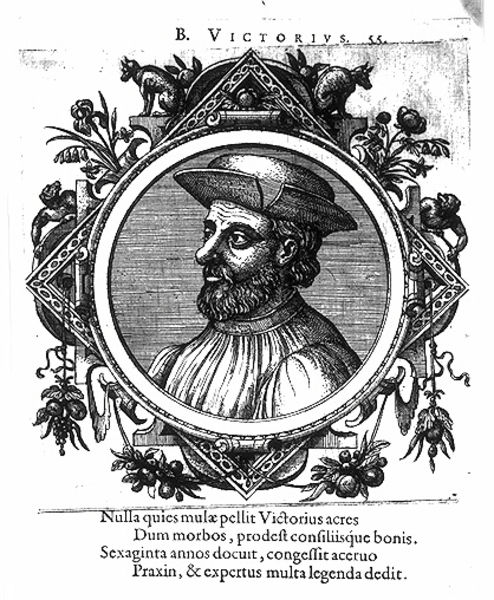
Titel: Bildnis des Benedictus Victorius
Institution: (Seriendruck)
Schlagwörter: kopf, mann, blumen, hut, profil, ornament, bart, hemd, kragen, rahmen, portrait, porträt, kirche, adel, rund, früchte, ranken, grafik, edel, medaillon, druck, stich, mittelalter, adelig, kupferstich, graf, seriendruck